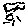
Label: cloud